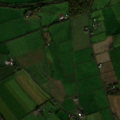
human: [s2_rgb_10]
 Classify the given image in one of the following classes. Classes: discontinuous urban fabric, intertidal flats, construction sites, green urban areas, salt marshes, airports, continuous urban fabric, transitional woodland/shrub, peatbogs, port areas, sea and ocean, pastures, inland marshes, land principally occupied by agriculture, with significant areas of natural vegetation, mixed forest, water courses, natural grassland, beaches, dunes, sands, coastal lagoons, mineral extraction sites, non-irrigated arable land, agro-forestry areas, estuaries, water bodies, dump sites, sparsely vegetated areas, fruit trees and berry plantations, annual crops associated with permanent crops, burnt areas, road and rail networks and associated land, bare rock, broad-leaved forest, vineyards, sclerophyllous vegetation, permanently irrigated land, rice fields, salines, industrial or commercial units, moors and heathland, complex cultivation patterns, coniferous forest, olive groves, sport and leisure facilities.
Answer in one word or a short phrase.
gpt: non-irrigated arable land, pastures, broad-leaved forest